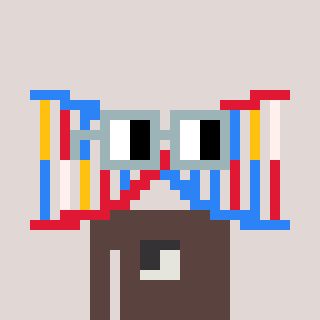
a pixel art character with square dark gray glasses, a dna-shaped head and a darkbrown-colored body on a warm background